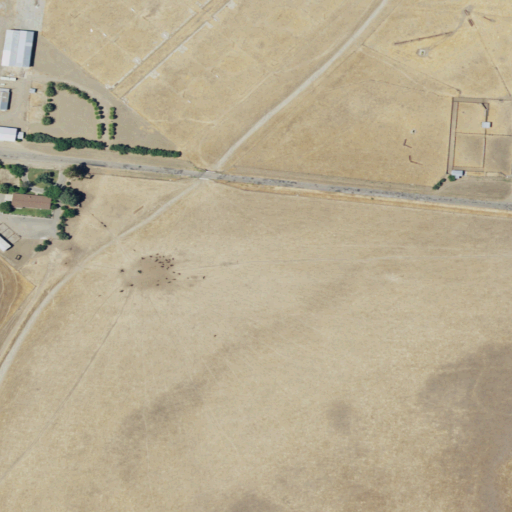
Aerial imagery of valley in California named Bitterwater Canyon containing grassland, open development, medium intensity development, shrub, and low intensity development